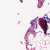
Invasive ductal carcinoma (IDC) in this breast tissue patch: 0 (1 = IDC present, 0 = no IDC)